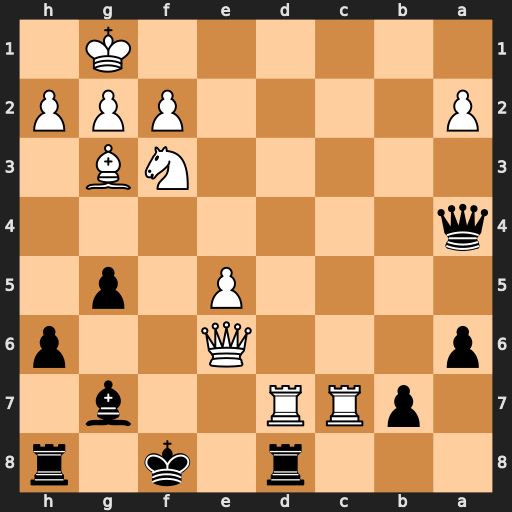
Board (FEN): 3r1k1r/1pRR2b1/p3Q2p/4P1p1/q7/5NB1/P4PPP/6K1
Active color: b
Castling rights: -
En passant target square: -
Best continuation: Qd1+ Rxd1 Rxd1+ Ne1 Rxe1#